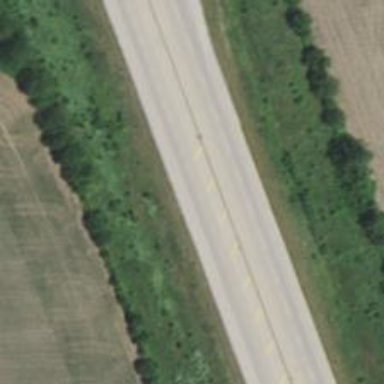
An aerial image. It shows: Primary highway designated as expressway.